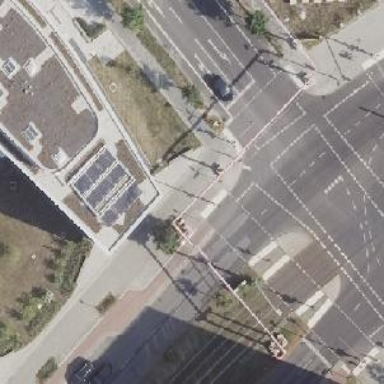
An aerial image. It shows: Secondary road with asphalt surface and cycle track on the right side.